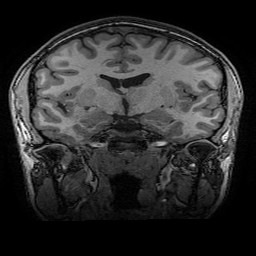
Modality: T1w
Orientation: sagittal
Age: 25
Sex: male
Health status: healthy
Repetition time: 2.53 s
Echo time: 0.0034 s